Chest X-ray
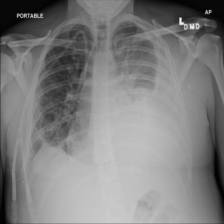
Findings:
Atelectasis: negative
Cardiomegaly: negative
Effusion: positive
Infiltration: positive
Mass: negative
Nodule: negative
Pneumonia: negative
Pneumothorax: negative
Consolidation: negative
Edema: negative
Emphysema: negative
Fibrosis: negative
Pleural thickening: negative
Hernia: negative